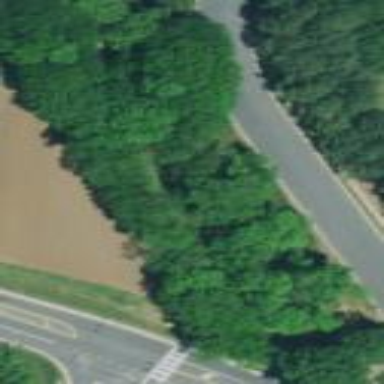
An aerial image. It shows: Mixed woodland area with variety of leaf types and cycles.